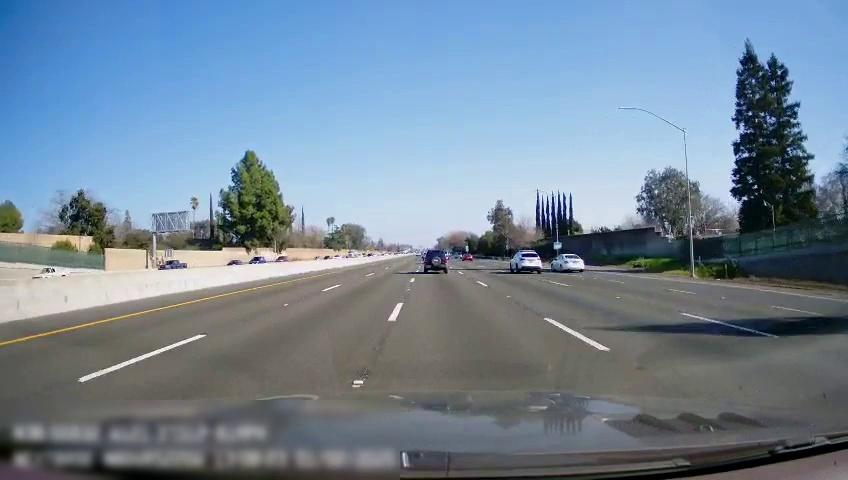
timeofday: Day
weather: Sunny
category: Drivable Space
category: Vehicles | Car
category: Vehicles | Car
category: Vehicles | SUV
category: Vehicles | SUV
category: Vehicles | Truck
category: Vehicles | Truck
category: Vehicles | Car
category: Vehicles | Car
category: Vehicles | Car
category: Lanes | Current Lane
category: Lanes | Alternate Lane
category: Lanes | Alternate Lane
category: Lanes | Alternate Lane
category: Lanes | Alternate Lane
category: Lanes | Alternate Lane
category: Lanes | Alternate Lane